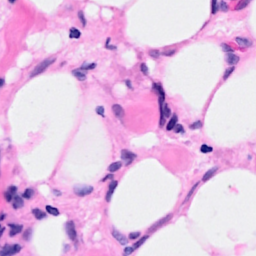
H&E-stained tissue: Breast